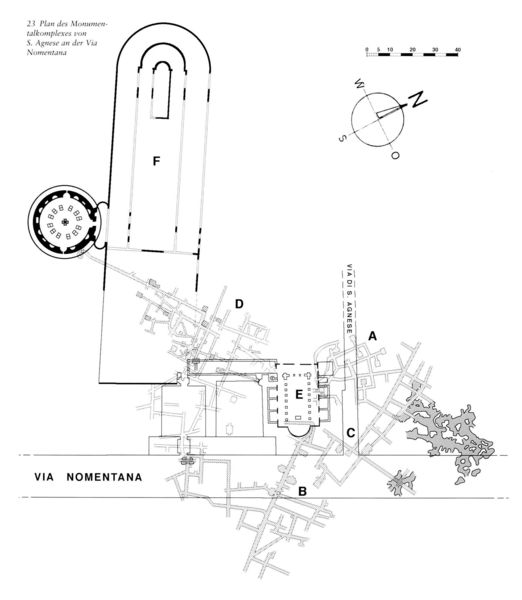
Titel: S. Agnese in Rom
Künstler: Girolamo Rainaldi
Standort: Rom, S. Agnese (EU - I - Latium)
Schlagwörter: weiß, stadt, grau, schwarz, strasse, säulen, gebäude, kirche, wege, kreis, linien, kirchen, straßen, kloster, apsis, romanik, plan, tempel, mausoleum, legende, basilika, grundriss, maßstab, zentralbau, rotunde, rundbau, bebauungsplan, grablege, kompass, frühchristlich, nord, via, nordpfeil, a, via nomentana